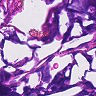
Metastatic tissue present: no